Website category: sports
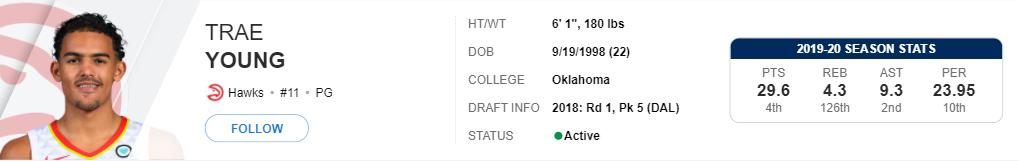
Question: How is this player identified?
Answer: Trae Young

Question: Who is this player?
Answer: Trae Young

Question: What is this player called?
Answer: Trae Young

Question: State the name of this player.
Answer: Trae Young

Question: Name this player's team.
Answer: Hawks

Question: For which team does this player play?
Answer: Hawks

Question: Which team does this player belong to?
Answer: Hawks

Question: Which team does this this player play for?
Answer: Hawks

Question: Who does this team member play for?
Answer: Hawks

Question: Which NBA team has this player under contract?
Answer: Hawks

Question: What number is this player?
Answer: #11

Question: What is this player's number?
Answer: #11

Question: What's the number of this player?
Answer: #11

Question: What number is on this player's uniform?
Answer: #11

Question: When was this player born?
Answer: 9/19/1998

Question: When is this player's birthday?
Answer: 9/19/1998

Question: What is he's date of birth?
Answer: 9/19/1998

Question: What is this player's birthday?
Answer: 9/19/1998

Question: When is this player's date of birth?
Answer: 9/19/1998

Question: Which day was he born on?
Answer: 9/19/1998

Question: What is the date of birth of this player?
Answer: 9/19/1998

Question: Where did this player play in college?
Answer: Oklahoma

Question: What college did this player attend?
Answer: Oklahoma

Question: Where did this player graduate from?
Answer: Oklahoma

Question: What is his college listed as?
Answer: Oklahoma

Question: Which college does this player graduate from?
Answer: Oklahoma

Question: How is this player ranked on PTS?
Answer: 29.6

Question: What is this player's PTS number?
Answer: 29.6

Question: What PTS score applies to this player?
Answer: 29.6

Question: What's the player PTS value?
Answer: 29.6

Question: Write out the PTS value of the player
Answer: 29.6

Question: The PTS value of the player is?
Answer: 29.6

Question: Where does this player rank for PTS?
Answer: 4th

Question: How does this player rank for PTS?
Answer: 4th

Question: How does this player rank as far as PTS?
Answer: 4th

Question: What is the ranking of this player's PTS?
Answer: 4th

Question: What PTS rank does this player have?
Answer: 4th

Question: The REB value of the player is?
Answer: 4.3

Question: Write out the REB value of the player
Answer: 4.3

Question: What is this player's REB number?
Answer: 4.3

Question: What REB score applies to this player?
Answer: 4.3

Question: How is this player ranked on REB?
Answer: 4.3

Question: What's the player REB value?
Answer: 4.3

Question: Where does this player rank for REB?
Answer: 126th

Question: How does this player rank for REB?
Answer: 126th

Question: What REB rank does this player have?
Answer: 126th

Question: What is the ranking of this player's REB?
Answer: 126th

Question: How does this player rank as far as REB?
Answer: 126th

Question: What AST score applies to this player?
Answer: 9.3

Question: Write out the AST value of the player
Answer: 9.3

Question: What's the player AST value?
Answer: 9.3

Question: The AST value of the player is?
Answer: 9.3

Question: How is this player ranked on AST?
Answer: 9.3

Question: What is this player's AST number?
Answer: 9.3

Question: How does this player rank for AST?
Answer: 2nd

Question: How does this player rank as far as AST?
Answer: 2nd

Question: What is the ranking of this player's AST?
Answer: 2nd

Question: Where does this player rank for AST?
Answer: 2nd

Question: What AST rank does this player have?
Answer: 2nd

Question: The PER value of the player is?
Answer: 23.95

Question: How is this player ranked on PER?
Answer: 23.95

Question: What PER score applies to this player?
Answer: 23.95

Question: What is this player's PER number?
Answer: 23.95

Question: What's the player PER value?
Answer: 23.95